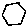
Label: hexagon